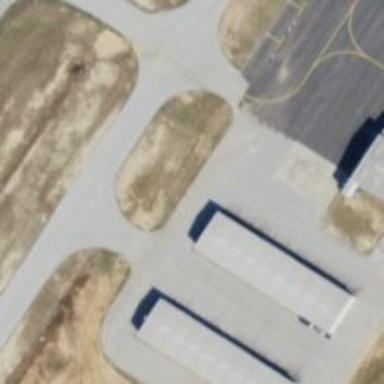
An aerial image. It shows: View of taxiway at the airport.